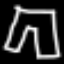
Label: pants